【题型】填空题　【知识点】平面几何　【难度】easy
如图, 点 $D$、$E$ 分别位于 $\triangle ABC$ 边 $BC$、$AB$ 上, $AD$ 与 $CE$ 交于点 $F$。已知
$AF : FD = 1:1$, $EF : FC = 1:4$,
则 $BD : CD = \underline{\qquad}$

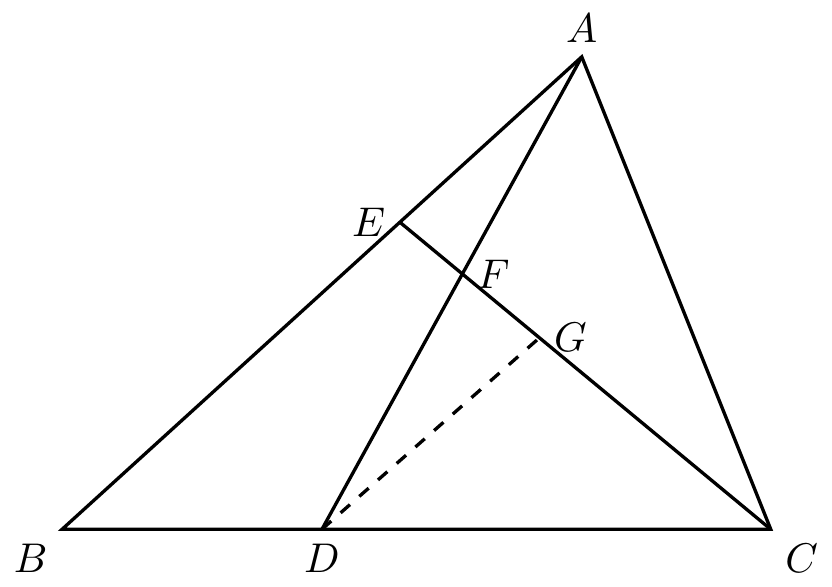
【解答】
解：作 $DG // AB$

$\therefore DG // AE$

$\triangle AEF \sim \triangle DGF$

$\dfrac{EF}{GF} = \dfrac{AF}{DF}$

$\because AF : FD = 1:1$

$\therefore EF = FG$

$\because EF : FC = 1:4$

$\therefore EG : GC = 2:3$

$\because DG // BE$

$\therefore BD : CD = EG : GC = 2:3$

故答案为：2:3